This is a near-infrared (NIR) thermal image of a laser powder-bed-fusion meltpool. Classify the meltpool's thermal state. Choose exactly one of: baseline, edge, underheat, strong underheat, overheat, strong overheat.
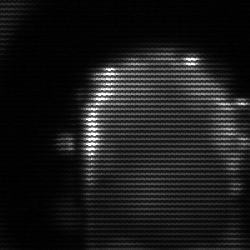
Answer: baseline